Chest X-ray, PA view. Patient: 51 years old, sex F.
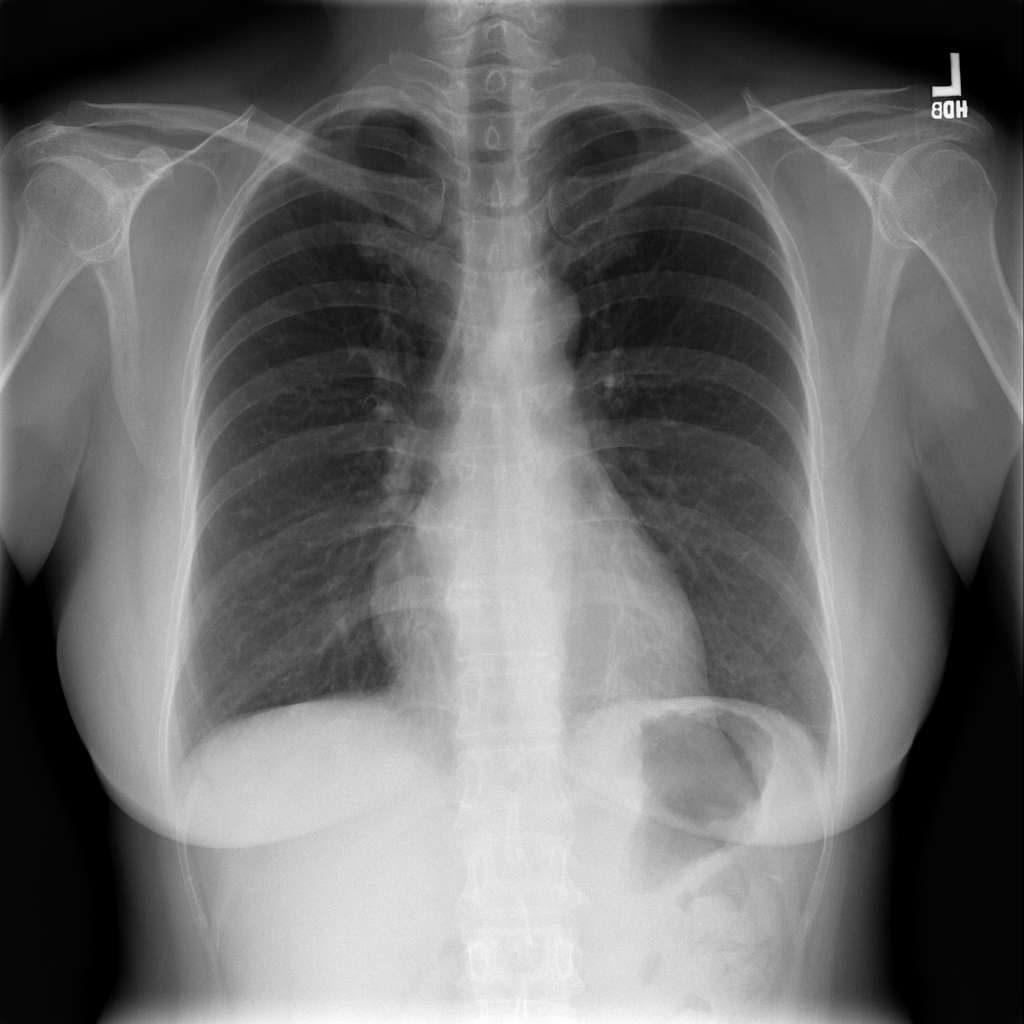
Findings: No Finding